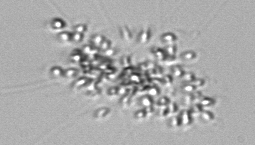
Label: Chaetoceros_didymus_TAG_external_flagellate